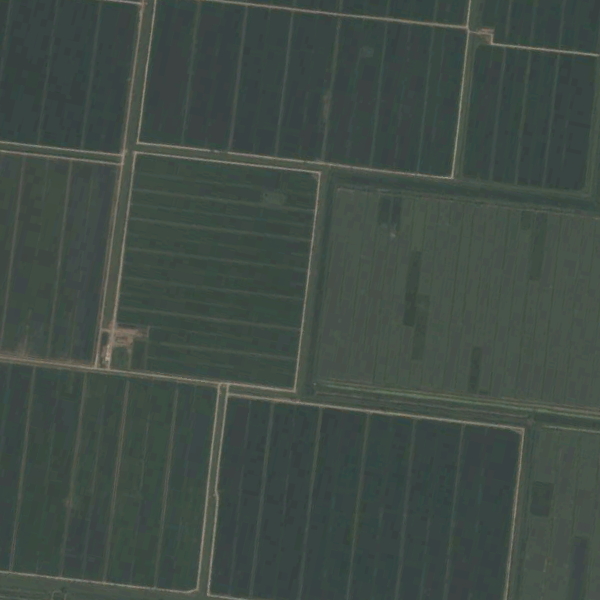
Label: Farmland